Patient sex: F
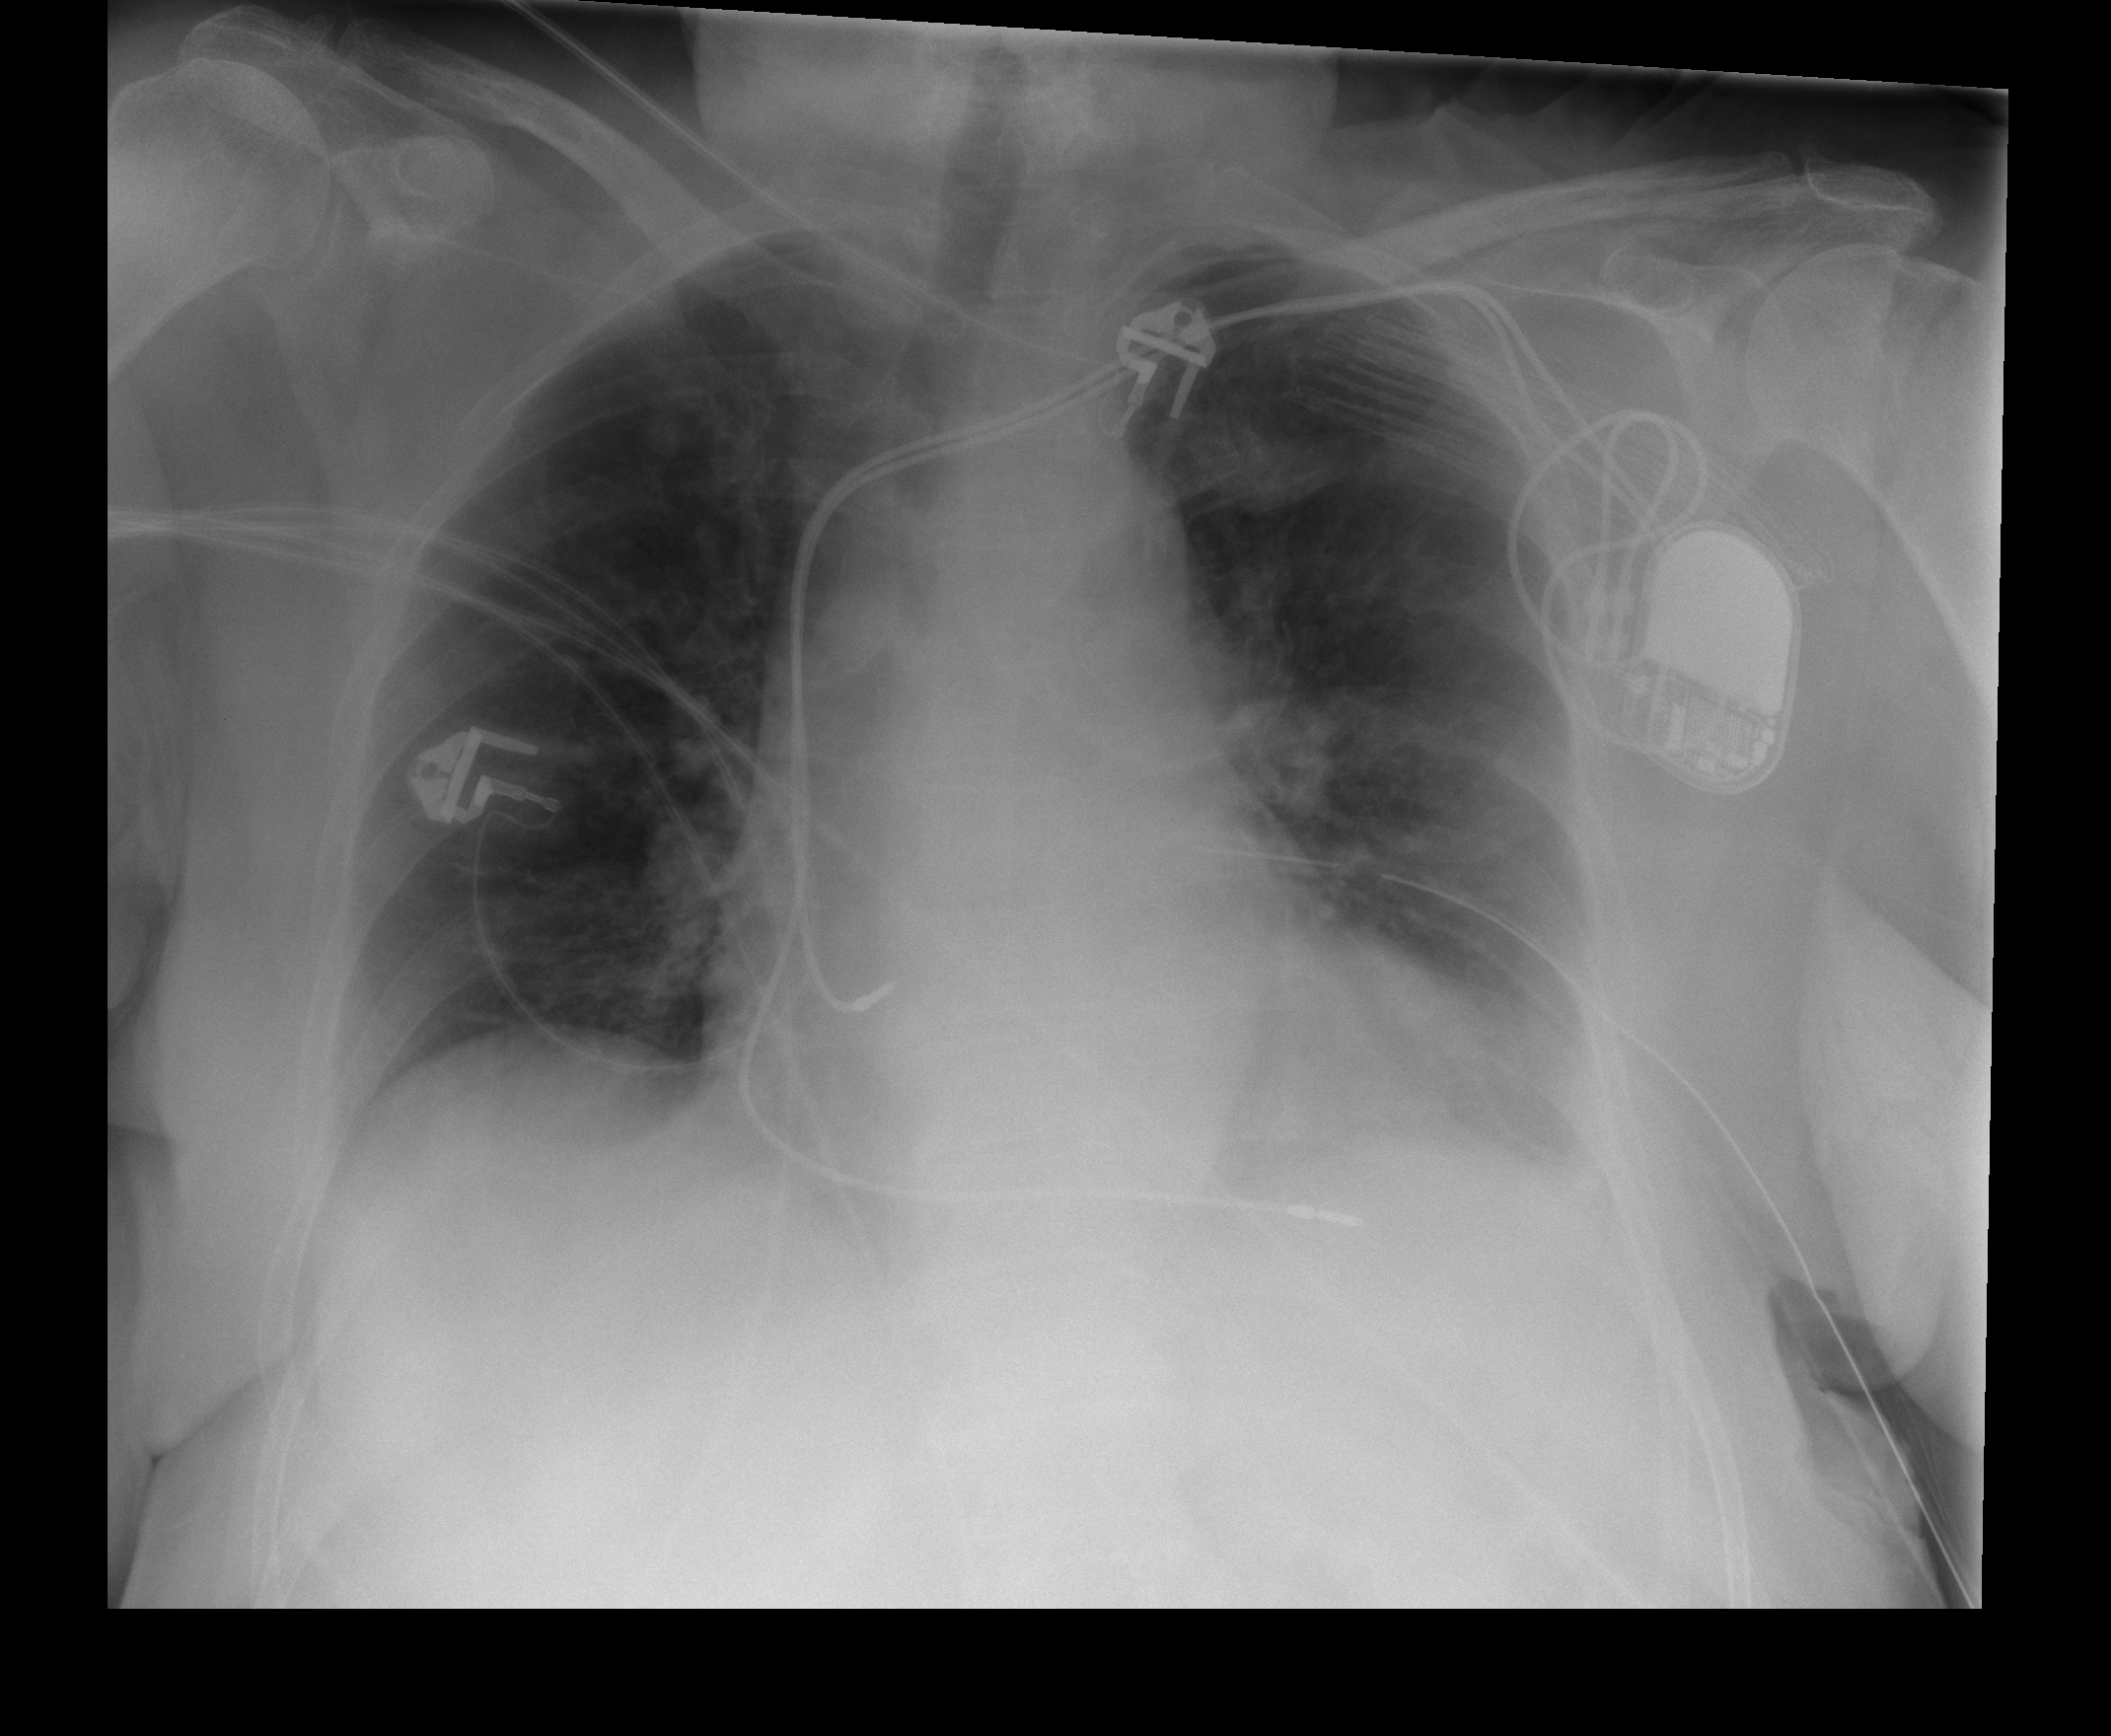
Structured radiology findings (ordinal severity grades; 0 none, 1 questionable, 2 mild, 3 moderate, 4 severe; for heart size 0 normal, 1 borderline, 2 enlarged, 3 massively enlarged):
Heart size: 1
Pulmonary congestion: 0
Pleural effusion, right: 0
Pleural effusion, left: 2
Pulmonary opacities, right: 0
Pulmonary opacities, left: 0
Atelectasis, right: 0
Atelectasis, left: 2